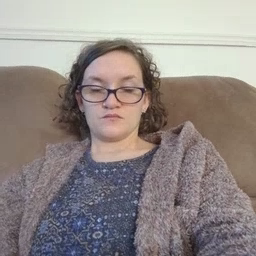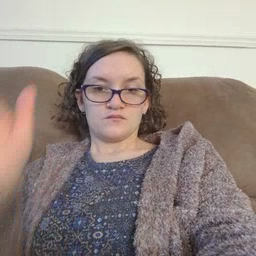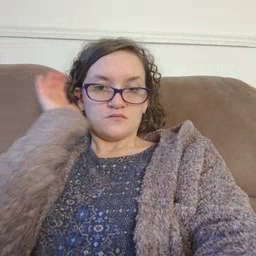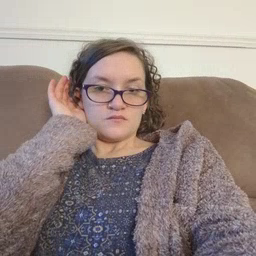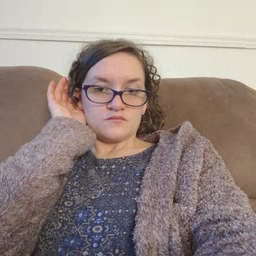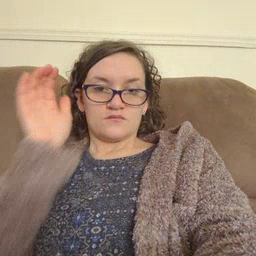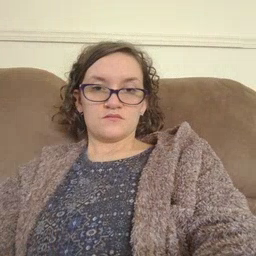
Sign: listen